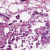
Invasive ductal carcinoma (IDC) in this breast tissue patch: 0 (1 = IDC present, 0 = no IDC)